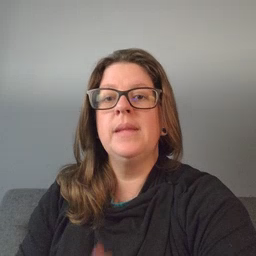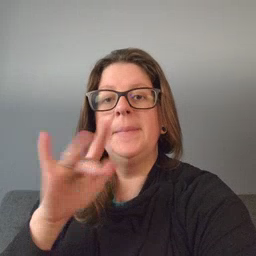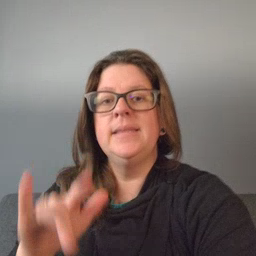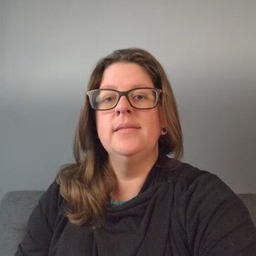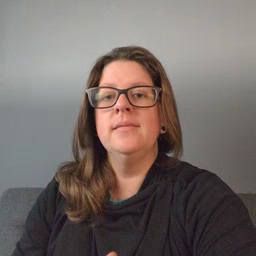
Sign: empty